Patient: sex F, age 59
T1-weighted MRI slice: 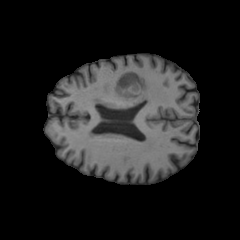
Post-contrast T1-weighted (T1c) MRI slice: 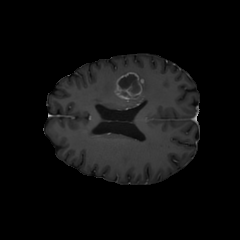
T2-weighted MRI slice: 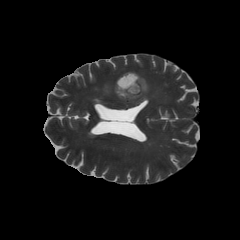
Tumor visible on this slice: yes
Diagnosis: Glioblastoma, IDH-wildtype
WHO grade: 4